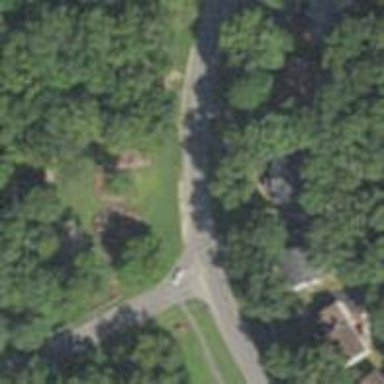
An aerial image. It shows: Driveway leading to service road.